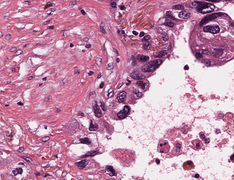
Tumor epithelial tissue: yes
Tumor-associated stroma tissue: yes
Normal tissue: no